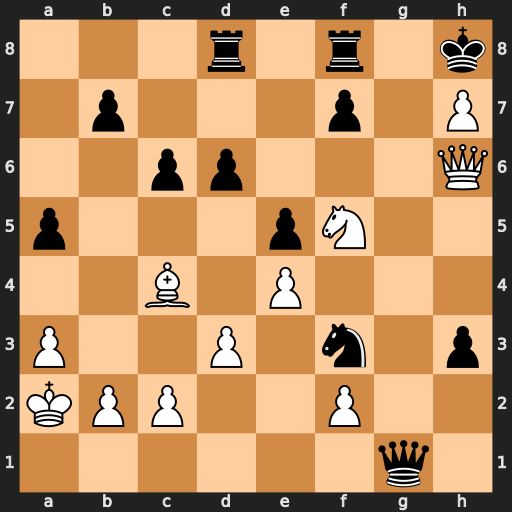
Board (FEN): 3r1r1k/1p3p1P/2pp3Q/p3pN2/2B1P3/P2P1n1p/KPP2P2/6q1
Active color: w
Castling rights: -
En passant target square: -
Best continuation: Qf6+ Kxh7 Qh6+ Kg8 Ne7#